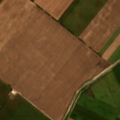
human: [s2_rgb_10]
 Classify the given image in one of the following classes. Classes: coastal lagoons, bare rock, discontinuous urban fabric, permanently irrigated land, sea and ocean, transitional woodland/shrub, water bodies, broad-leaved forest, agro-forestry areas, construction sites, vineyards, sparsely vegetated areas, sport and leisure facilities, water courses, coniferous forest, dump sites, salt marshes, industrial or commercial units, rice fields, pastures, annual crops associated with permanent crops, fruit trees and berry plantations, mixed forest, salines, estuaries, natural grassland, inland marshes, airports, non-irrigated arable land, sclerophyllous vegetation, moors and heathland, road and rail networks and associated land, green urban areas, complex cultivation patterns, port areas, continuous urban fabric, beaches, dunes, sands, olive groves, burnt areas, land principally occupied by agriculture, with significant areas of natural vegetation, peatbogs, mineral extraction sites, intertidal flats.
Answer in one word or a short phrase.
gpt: non-irrigated arable land